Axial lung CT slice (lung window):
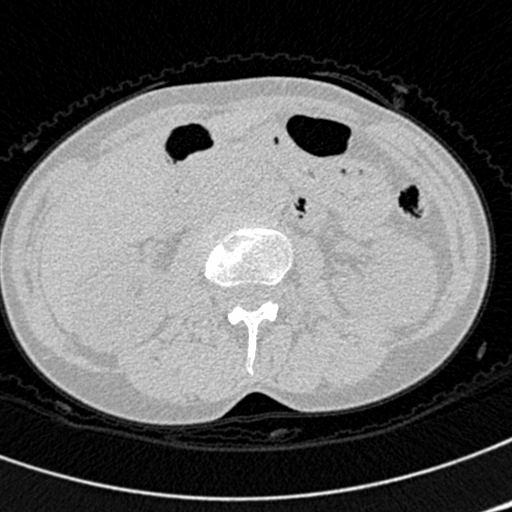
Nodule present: no